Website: apple
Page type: billing-address
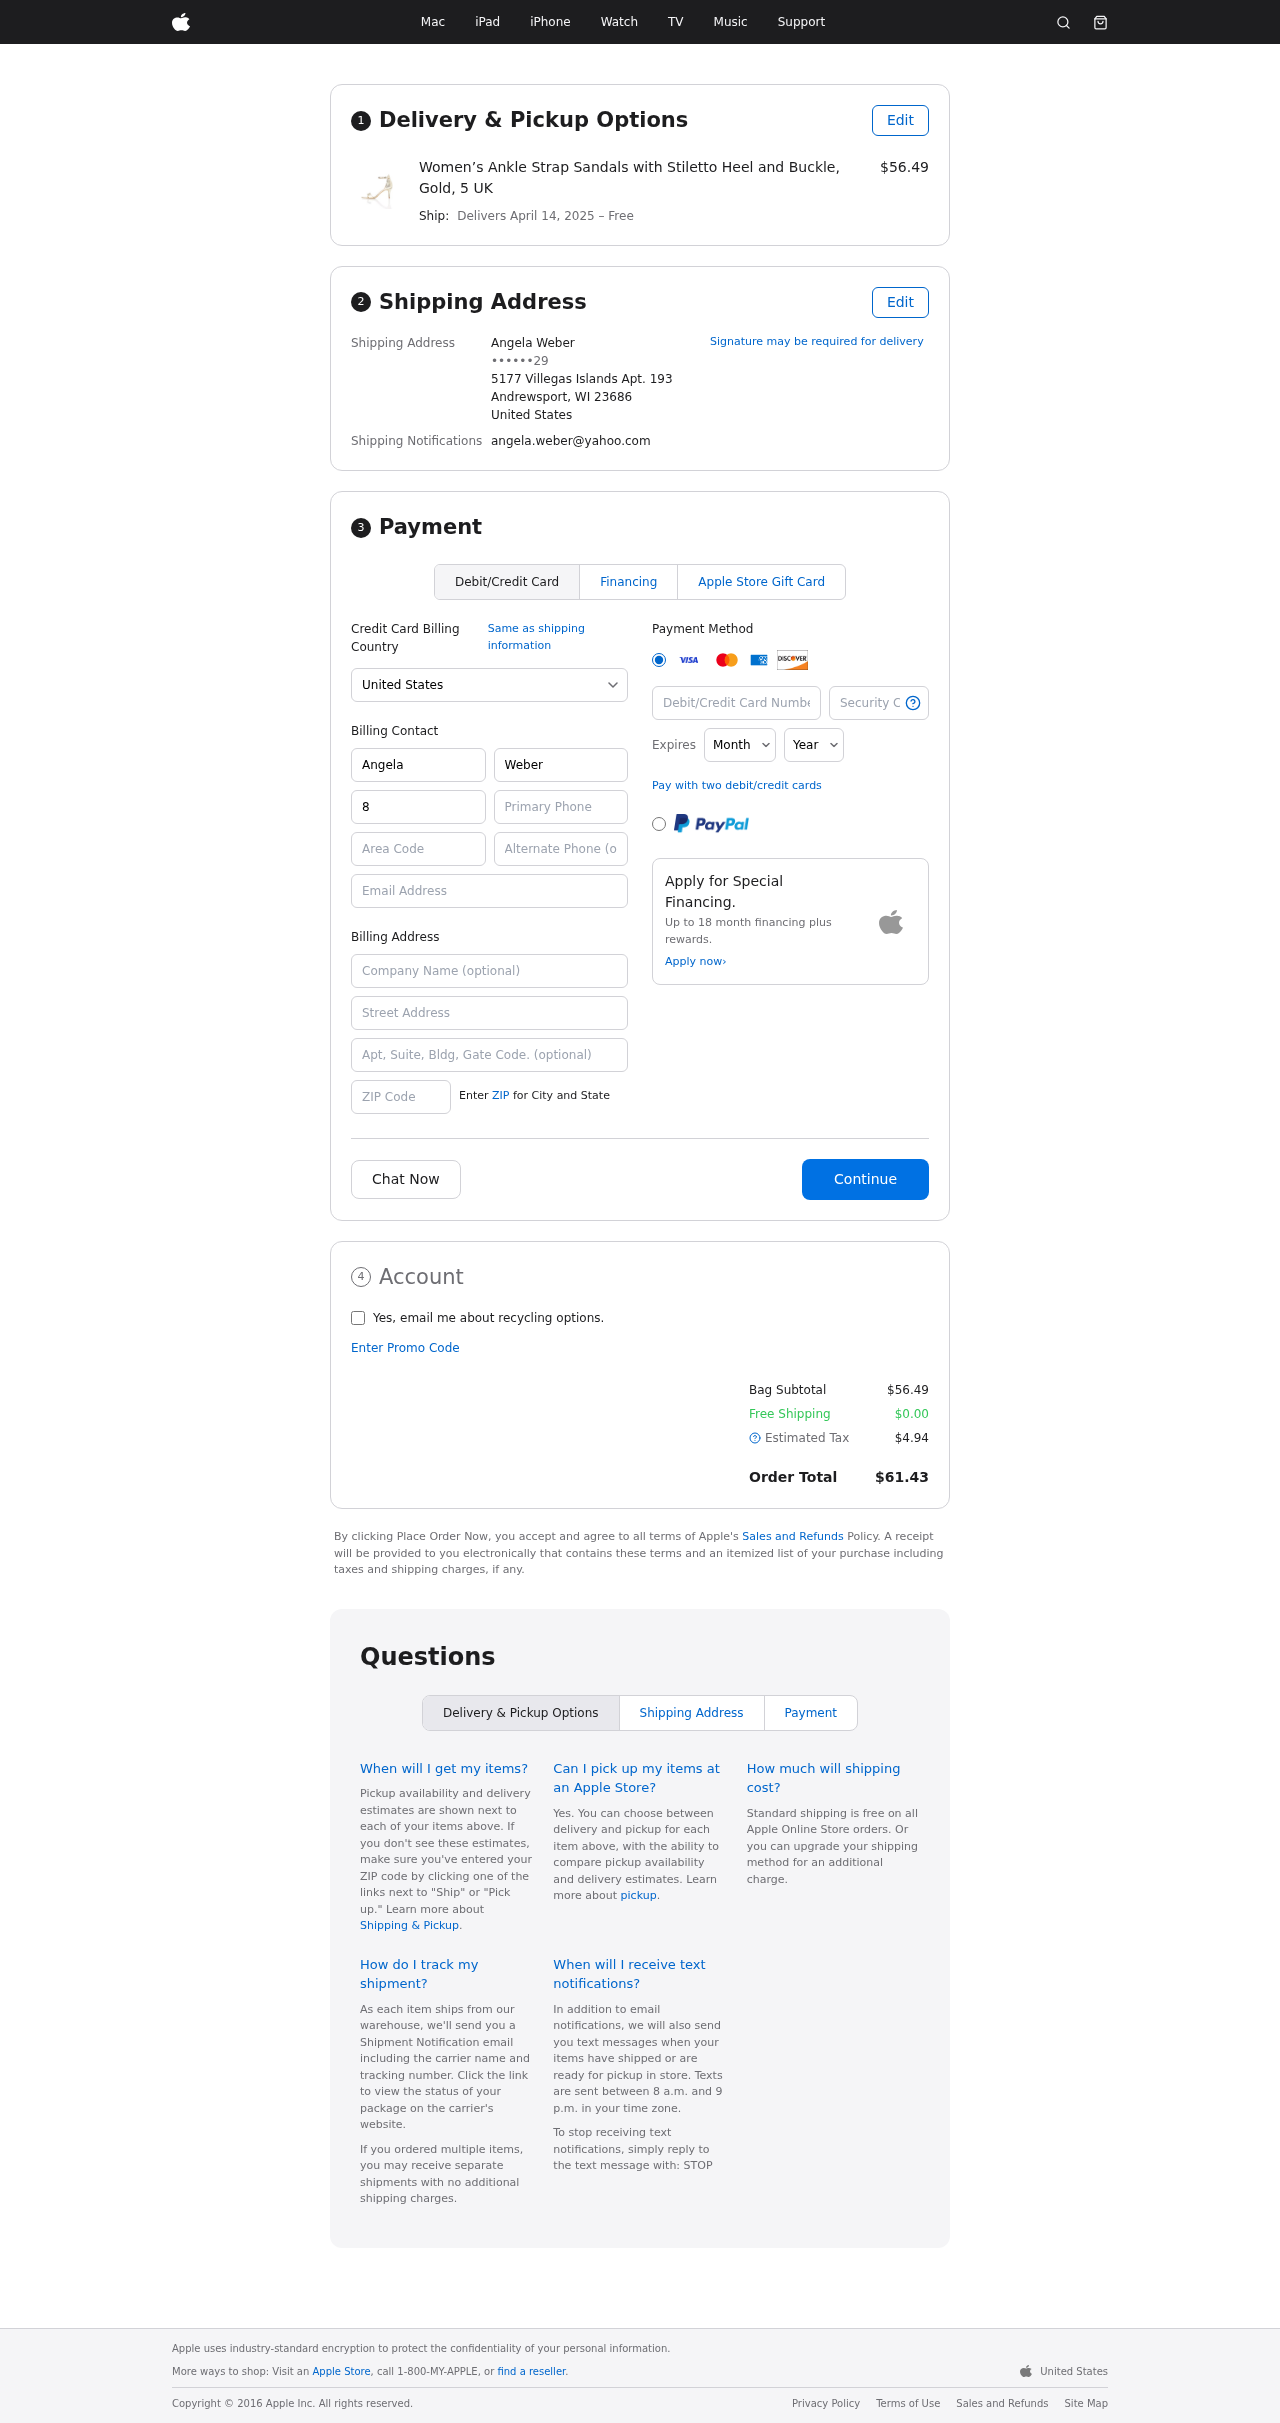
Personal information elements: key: PII_CARD_CVV
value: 8407
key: PII_CARD_EXPIRY_MONTH
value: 05
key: PII_CARD_EXPIRY_YEAR
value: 26
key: PII_CARD_NUMBER
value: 3727 4192 6690 941
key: PII_CITY_STATE_ZIP
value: Andrewsport, WI 23686
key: PII_COUNTRY
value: United States
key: PII_EMAIL
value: angela.weber@yahoo.com
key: PII_FULLNAME
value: Angela Weber
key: PII_STREET
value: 5177 Villegas Islands Apt. 193
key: PII_PHONE_MASKED
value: ••••••29
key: PII_BILLING_FIRSTNAME
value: Angela
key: PII_BILLING_LASTNAME
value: Weber
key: PII_BILLING_PHONE_AREA
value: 898
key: PII_BILLING_PHONE
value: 8987728229
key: PII_BILLING_PHONE_ALT_AREA
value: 891
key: PII_BILLING_PHONE_ALT
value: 8918731672
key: PII_BILLING_EMAIL
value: angela.weber@yahoo.com
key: PII_BILLING_COMPANY
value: Johnson PLC
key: PII_BILLING_STREET
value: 5177 Villegas Islands Apt. 193
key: PII_BILLING_POSTCODE
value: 23686
Product elements: key: PRODUCT1_NAME
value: Women’s Ankle Strap Sandals with Stiletto Heel and Buckle, Gold, 5 UK
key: PRODUCT1_PRICE
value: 56.49
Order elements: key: ORDER_DELIVERY_DATE
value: April 14, 2025
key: ORDER_SUBTOTAL
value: $56.49
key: ORDER_SHIPPING_COST
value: $0.00
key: ORDER_TAX
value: $4.94
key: ORDER_TOTAL
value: $61.43